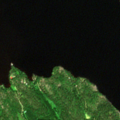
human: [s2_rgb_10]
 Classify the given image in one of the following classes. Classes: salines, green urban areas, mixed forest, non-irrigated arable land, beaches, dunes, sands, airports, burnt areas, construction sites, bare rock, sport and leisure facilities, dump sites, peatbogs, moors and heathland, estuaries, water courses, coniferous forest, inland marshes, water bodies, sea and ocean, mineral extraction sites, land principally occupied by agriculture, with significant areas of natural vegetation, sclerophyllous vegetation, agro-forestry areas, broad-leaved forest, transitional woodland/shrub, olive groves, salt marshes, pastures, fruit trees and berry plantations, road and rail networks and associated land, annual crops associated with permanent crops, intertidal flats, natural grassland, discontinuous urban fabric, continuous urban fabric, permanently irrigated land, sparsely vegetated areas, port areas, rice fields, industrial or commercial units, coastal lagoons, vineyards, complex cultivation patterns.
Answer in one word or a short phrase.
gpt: coniferous forest, mixed forest, water bodies